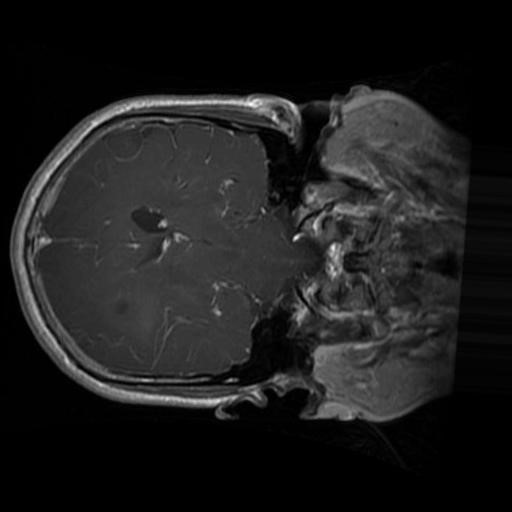
Label: brain_glioma